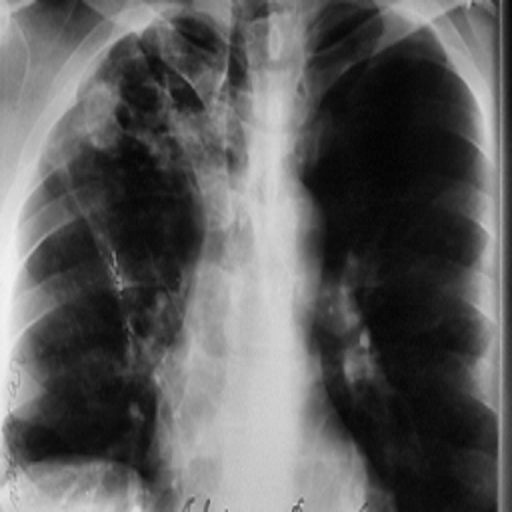
Finding: TUBERCULOSIS